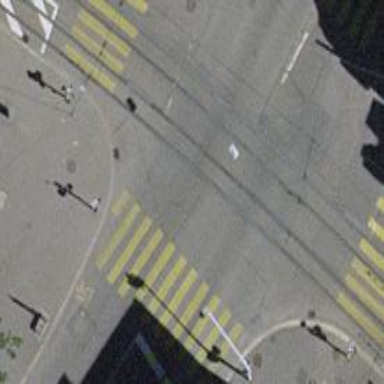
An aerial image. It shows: Tram level crossing on the railway.